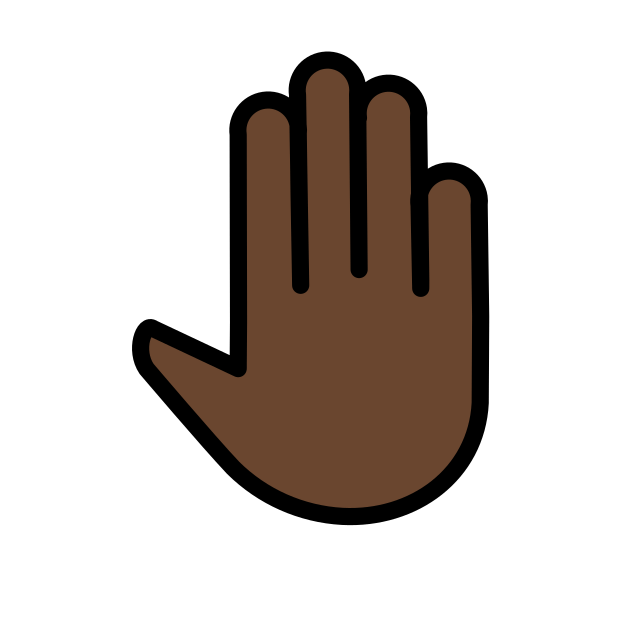
raised back of hand: dark skin tone